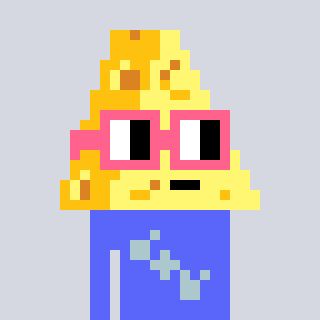
a pixel art character with square pink glasses, a cheese-shaped head and a purple-colored body on a cool background